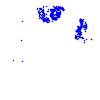
Particle: electron